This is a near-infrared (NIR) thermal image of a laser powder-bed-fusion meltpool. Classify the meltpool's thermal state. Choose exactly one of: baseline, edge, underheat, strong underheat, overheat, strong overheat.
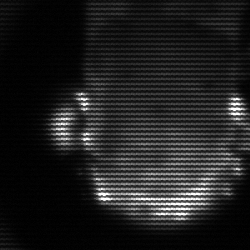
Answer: baseline